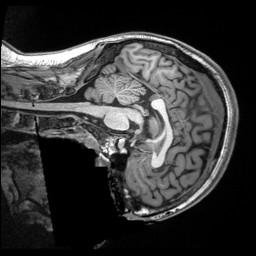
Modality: T1w
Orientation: sagittal
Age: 18
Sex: male